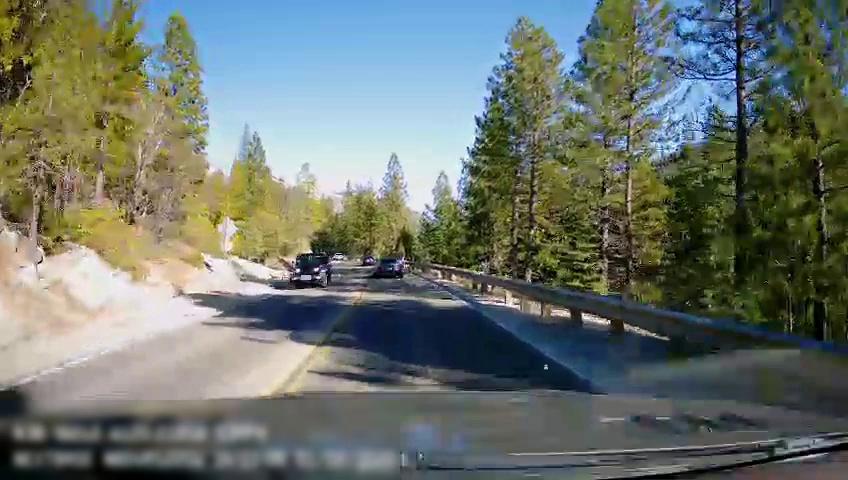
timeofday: Day
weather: Sunny
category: Drivable Space
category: Vehicles | Car
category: Vehicles | Car
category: Vehicles | Car
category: Lanes | Opposite Lane
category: Lanes | Current Lane
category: Lanes | Opposite Lane
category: Lanes | Current Lane